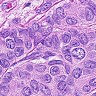
Metastatic tissue present: yes